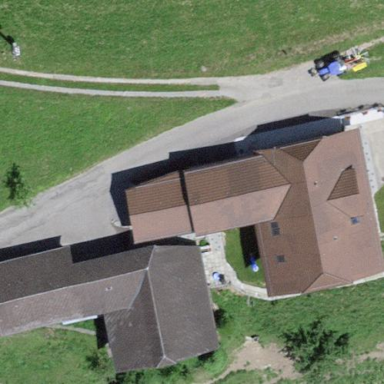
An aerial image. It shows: Farm building.